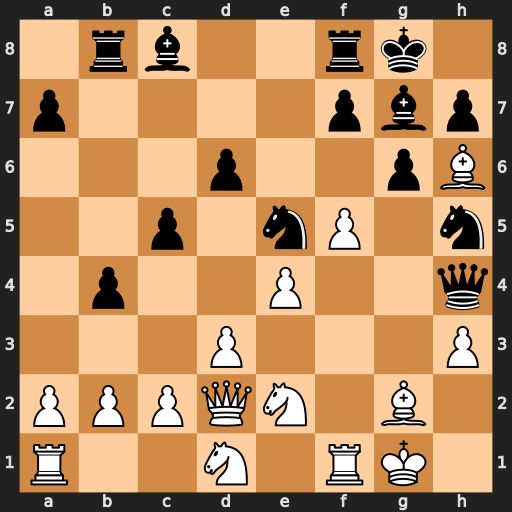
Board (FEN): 1rb2rk1/p4pbp/3p2pB/2p1nP1n/1p2P2q/3P3P/PPPQN1B1/R2N1RK1
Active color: w
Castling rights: -
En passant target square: -
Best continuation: Bg5 Qxg5 Qxg5